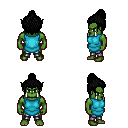
a pixel art fantasy rpg character, male body template, orc, green skin, teal tunic, metal pants, black short topknot hairstyle, four views (front, back, left, right), 2x2 character sprite sheet, small pixel art, hard edges, no anti-aliasing